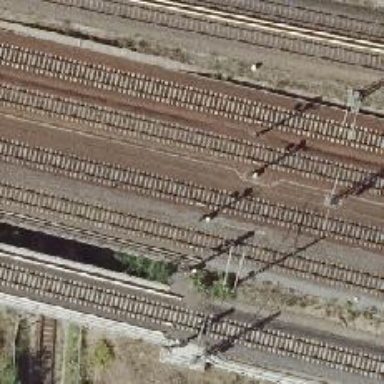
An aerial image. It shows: Bridge over electrified railway with contact lines.